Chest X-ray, AP view. Patient: 40 years old, sex M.
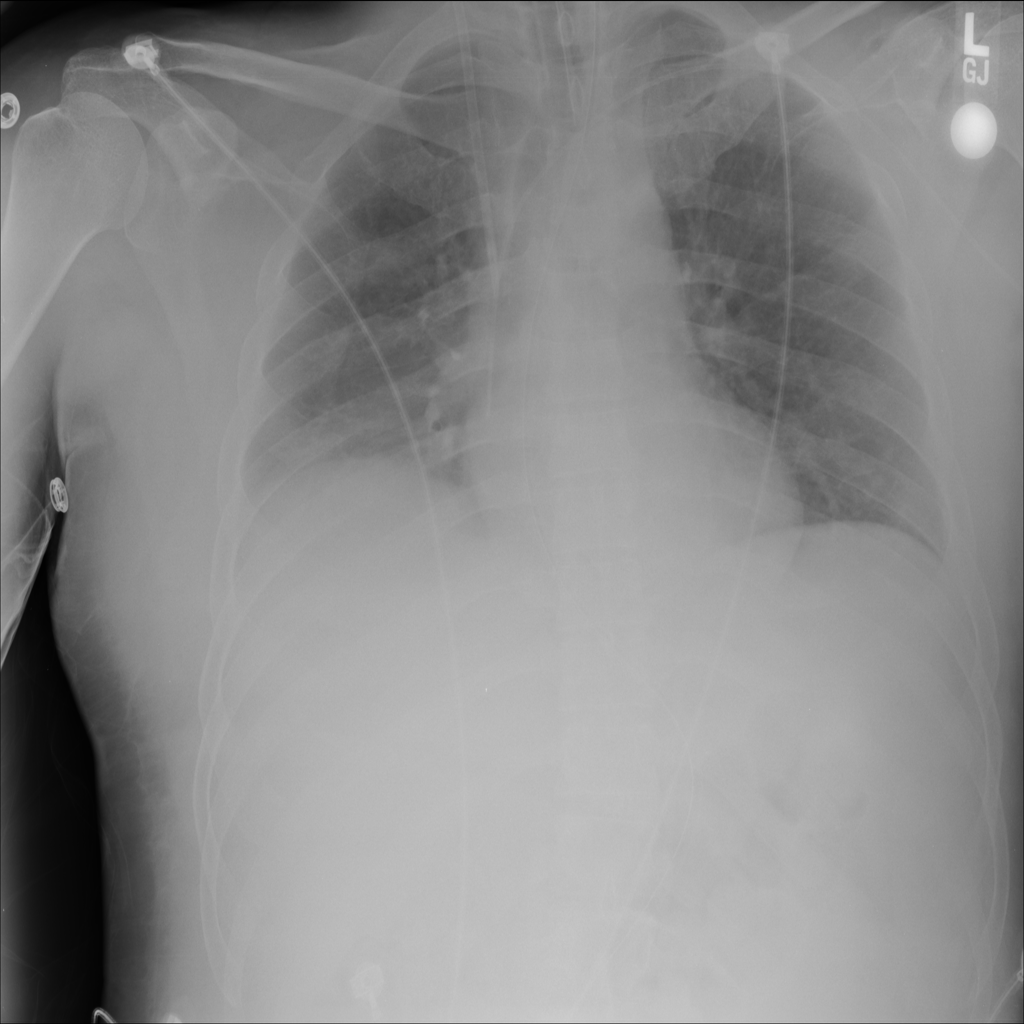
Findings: No Finding